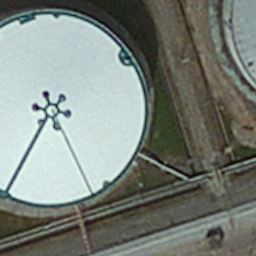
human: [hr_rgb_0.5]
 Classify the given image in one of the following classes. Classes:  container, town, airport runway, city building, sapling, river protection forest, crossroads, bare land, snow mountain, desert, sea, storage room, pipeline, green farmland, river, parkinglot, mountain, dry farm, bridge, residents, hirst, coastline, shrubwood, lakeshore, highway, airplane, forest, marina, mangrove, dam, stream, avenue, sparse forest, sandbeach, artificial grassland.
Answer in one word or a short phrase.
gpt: storage room